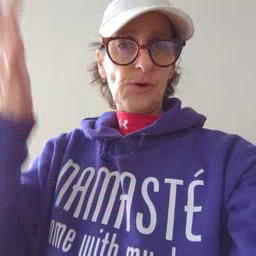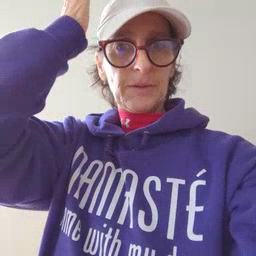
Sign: garbage